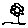
Label: flower